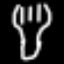
Label: fork